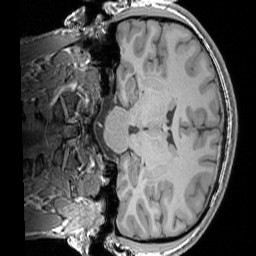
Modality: T1w
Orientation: coronal
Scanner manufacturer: siemens
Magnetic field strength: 3 T
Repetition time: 1.83 s
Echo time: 0.00303 s